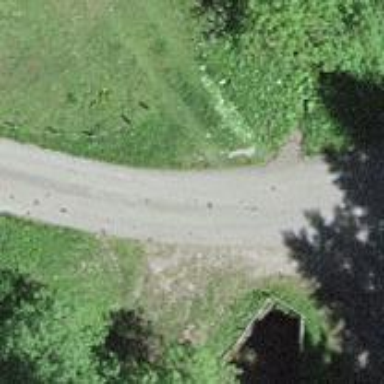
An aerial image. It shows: Unclassified road with grade1 track type.